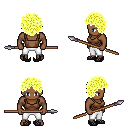
a pixel art fantasy rpg character, male body template, human, dark skin, brown pirate shirt, white pants, gold curly afro hairstyle, ghillies, spear, four views (front, back, left, right), 2x2 character sprite sheet, small pixel art, hard edges, no anti-aliasing